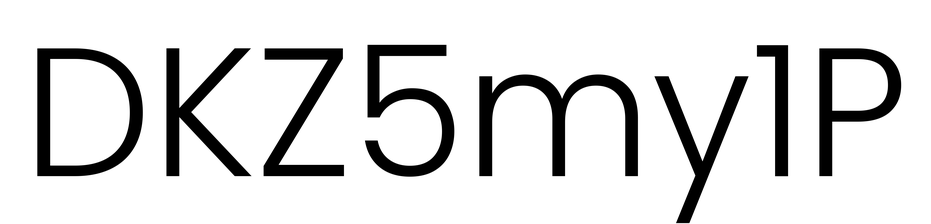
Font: Poppins-Light